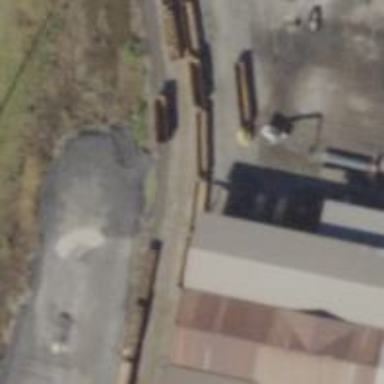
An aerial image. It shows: Rail spur service.